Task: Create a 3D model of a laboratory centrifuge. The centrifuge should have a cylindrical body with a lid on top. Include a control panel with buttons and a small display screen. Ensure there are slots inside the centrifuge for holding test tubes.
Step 49:
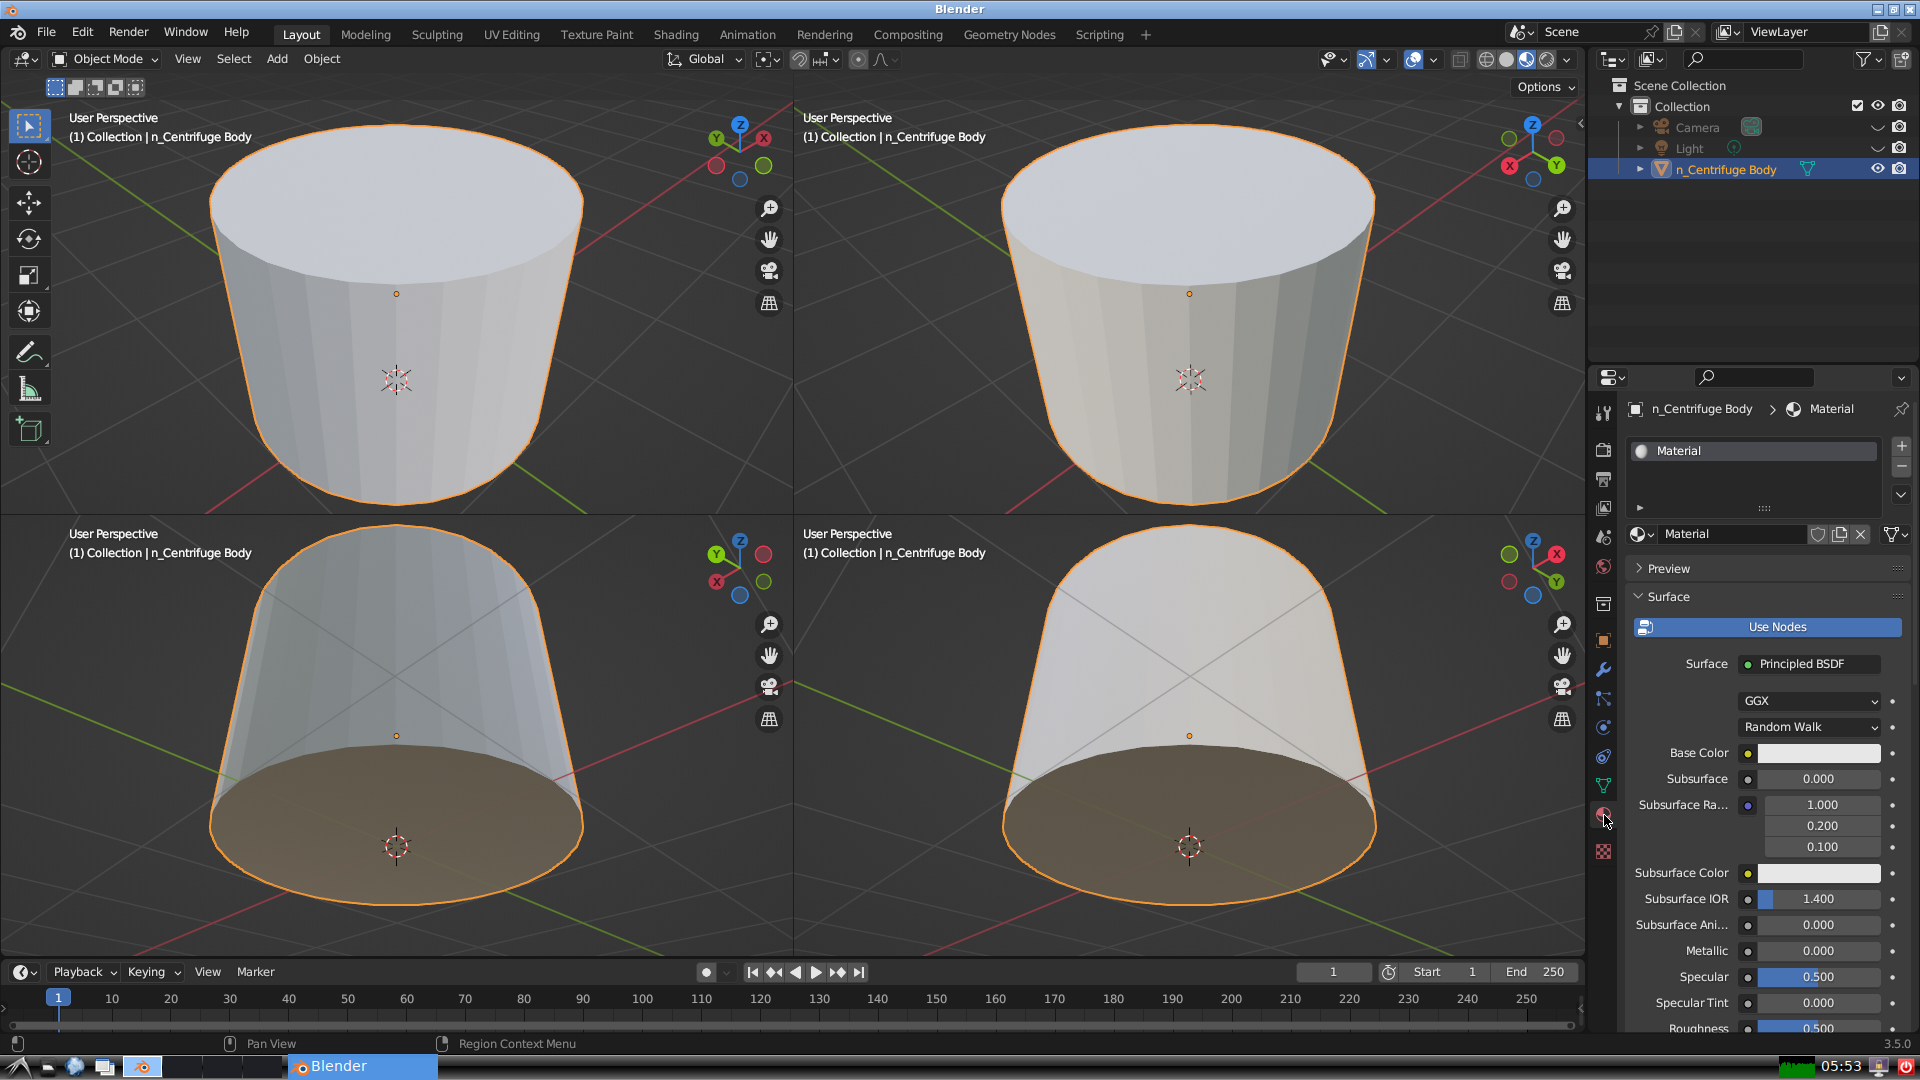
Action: click: no